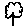
Label: tree